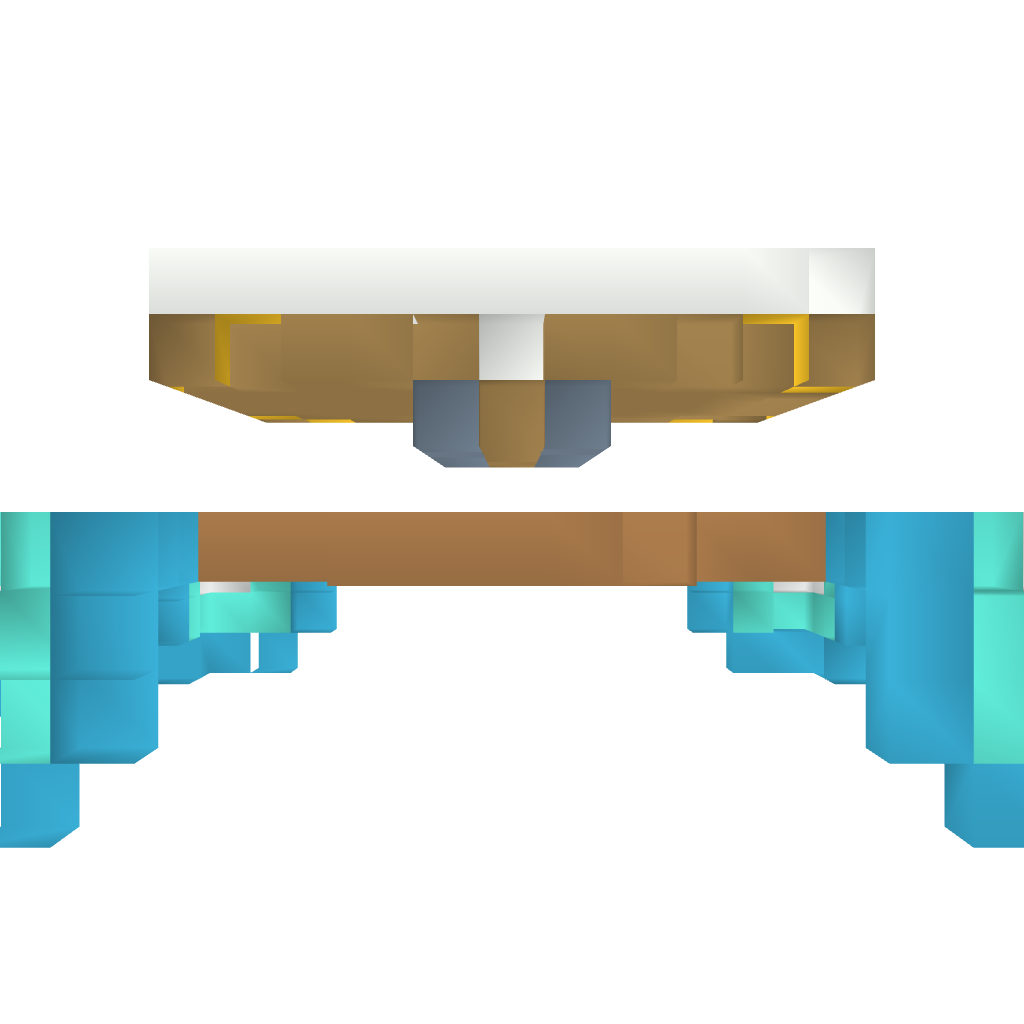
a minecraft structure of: Large Enchantment Table